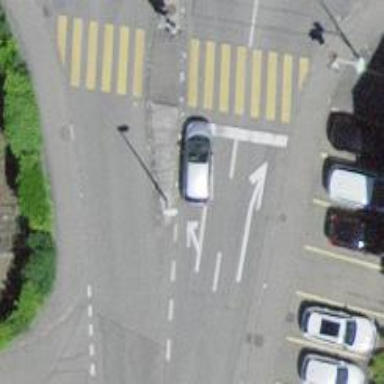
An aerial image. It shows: Road with traffic signals.